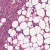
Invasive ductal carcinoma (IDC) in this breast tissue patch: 0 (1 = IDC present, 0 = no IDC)